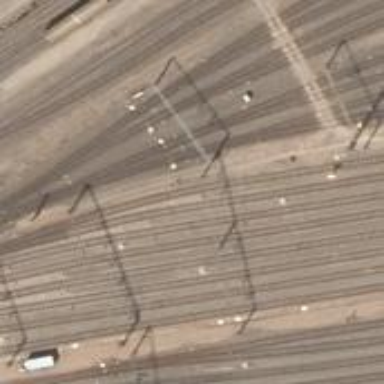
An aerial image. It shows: Rail yard with electrified contact lines for the railway.